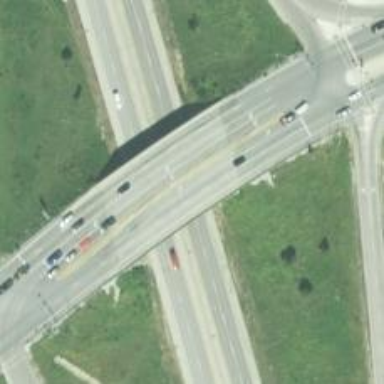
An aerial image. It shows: Trunk highway bridge.